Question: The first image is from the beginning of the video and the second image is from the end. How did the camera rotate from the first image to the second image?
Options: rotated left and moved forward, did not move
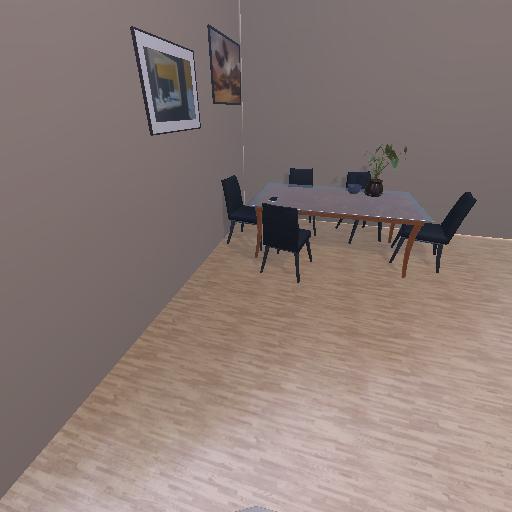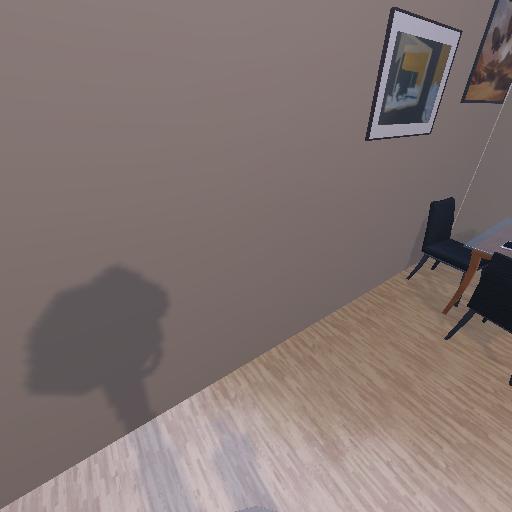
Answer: rotated left and moved forward